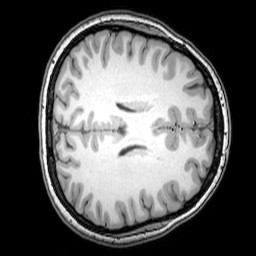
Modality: T1w
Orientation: axial
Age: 24
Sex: female
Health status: healthy
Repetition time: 0.081 s
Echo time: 0.037 s